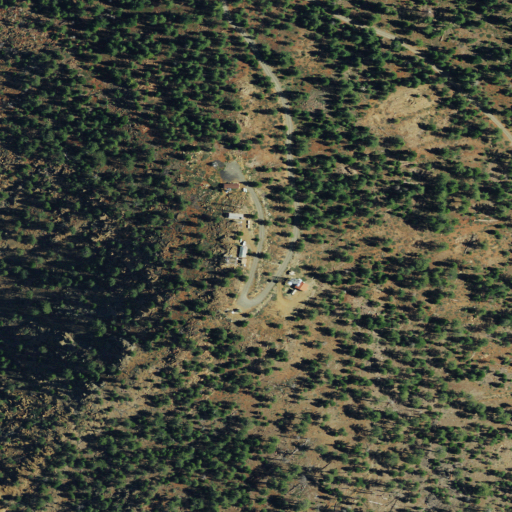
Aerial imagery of mountain in California named Red Hill containing evergreen forest, shrub, open development, and grassland